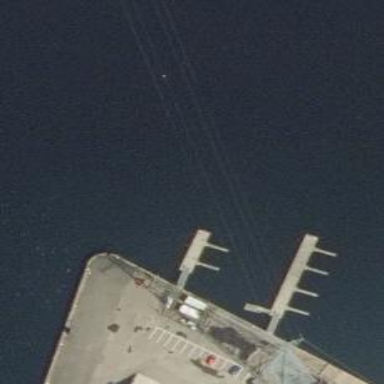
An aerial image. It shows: Man-made pier.